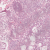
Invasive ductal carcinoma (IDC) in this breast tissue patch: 0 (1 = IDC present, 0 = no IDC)